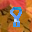
Label: 8